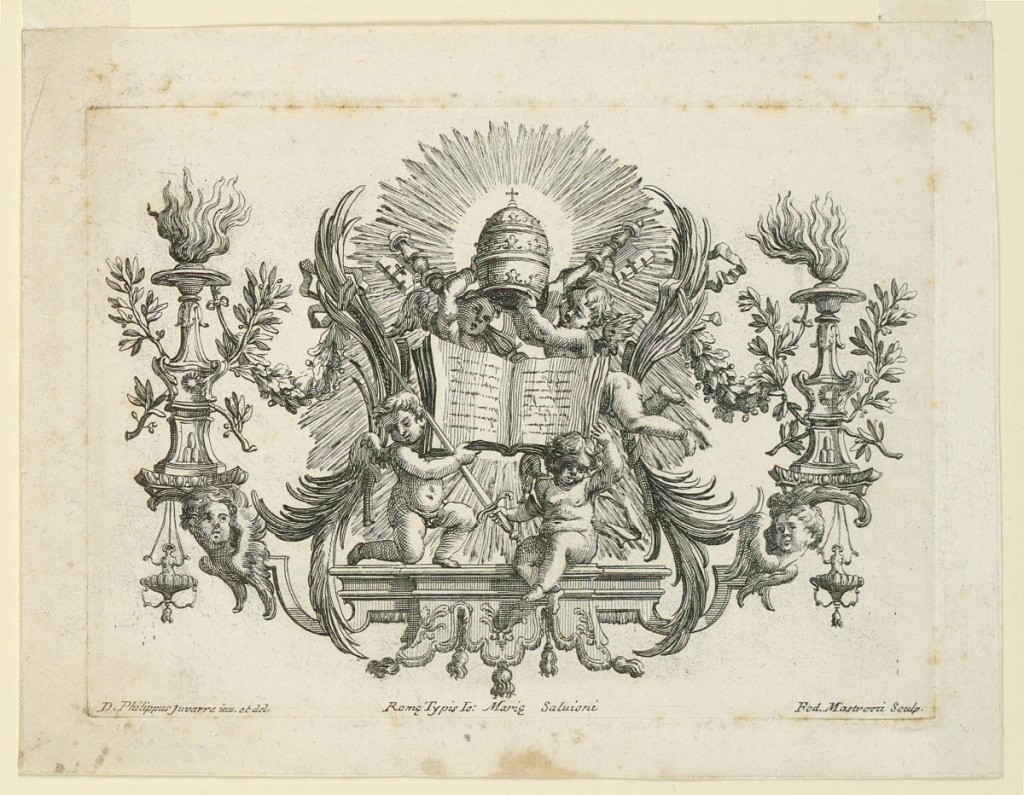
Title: Vignette
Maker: Federico Mastrozzi, Italian, active 18th century
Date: ca. 1710
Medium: Etching on paper
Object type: Print
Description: Two putti upon a bracket support an opened book, one of them beside a sword. Two flying ones hold the tiara and the keys over the book. Candelabra with the coat of arms of Pape Clement XI (1700-1721) stand laterally.